Question: I want to scree plot the result of a pca I peformed. Some of the results of this pca are summarized below with the corresponding scree plot. However, the scale of the scree plot doesn't represent the results in the table: the variance of the first pc on the table is 71% but only 5% in the plot. Why this discrepancy?
'''
PC1 PC2 PC3 PC4 PC5
Standard deviation 3.4603 1.55582 0.62813 0.38341 0.58616
Proportion of Variance 0.7144 0.05045 0.02683 0.01633 0.01133
Cumulative Proportion 0.7144 0.76485 0.79168 0.80801 0.81934
'''

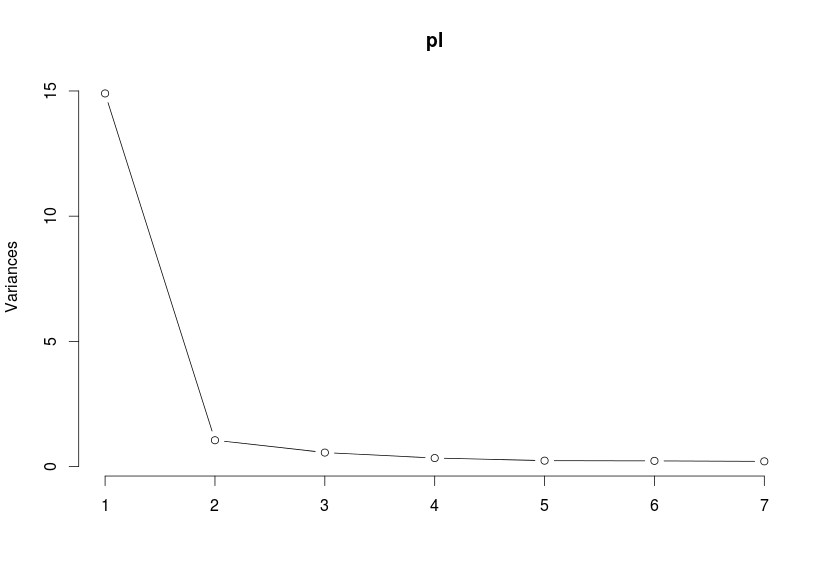
Answer: The y-axis of the plot is the variance, i.e. the standard deviation squared:
'''
y = prcomp(USArrests)
summary(y)
y$sdev^2
screeplot(y,type="lines")
'''
---
The 'screeplot' function is actually pretty straightforward to understand. To look at the function, use the 'getS3method' function:
'''
getS3method("screeplot", "default")
'''
The two key statements to look out for are:
'''
pcs <- x$sdev^2
'''
and
'''
plot(xp, pcs[xp], type = "b", axes = FALSE, main = main,
xlab = "", ylab = "Variances", ...)
'''